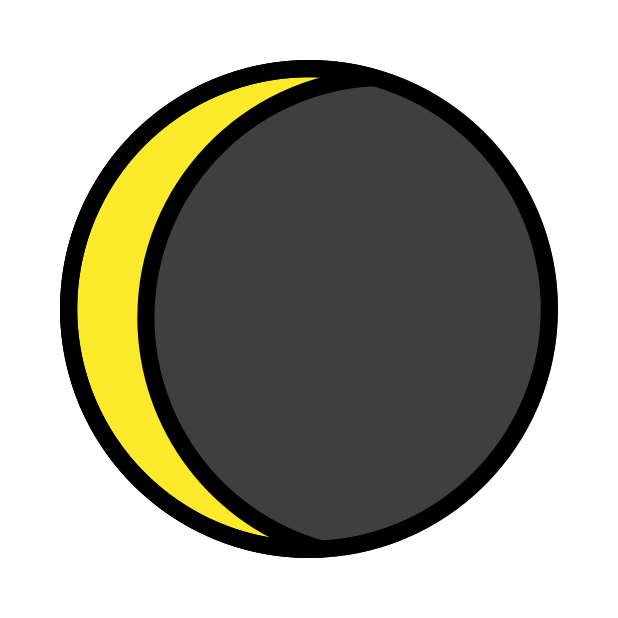
Emoji: 🌘
Name: waning crescent moon symbol
Unicode: 0x1f318